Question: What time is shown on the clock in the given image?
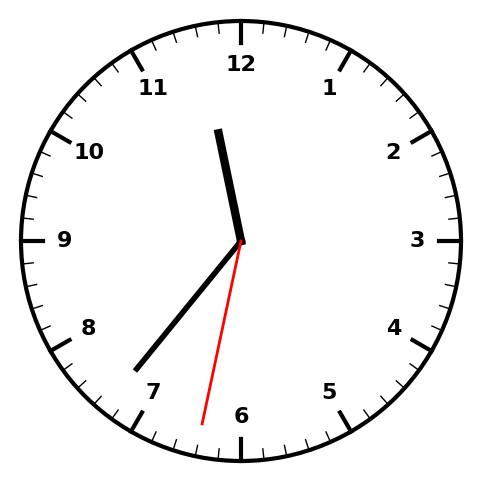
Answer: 11:36:32